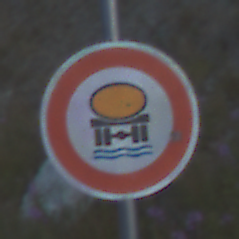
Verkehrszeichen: VerbotFahrzeugeWassergefaehrdenderLadung
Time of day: SunriseSunset
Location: Outdoor (RoadRail)
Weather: Clear
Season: NotSpecified
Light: Natural